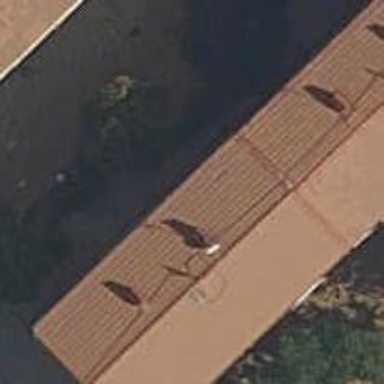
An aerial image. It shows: Apartment building with hipped roof.